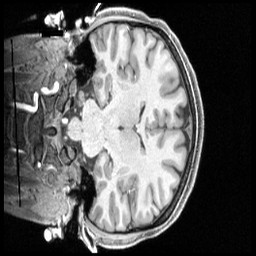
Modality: T1w
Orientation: coronal
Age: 22
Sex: female
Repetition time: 2.4 s
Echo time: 0.00222 s